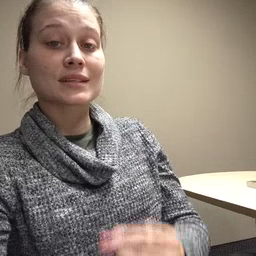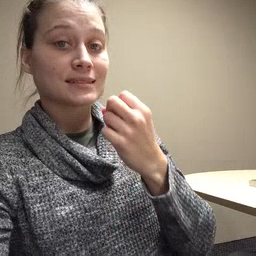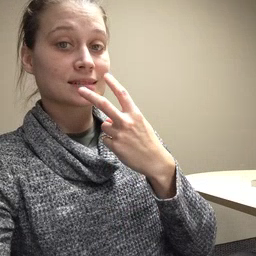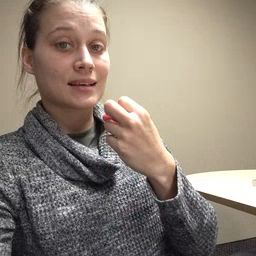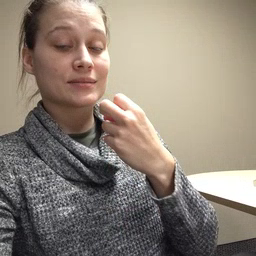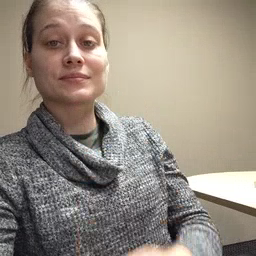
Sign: snack